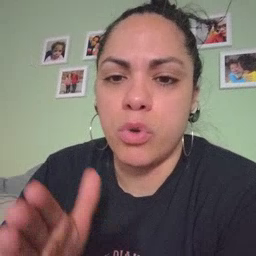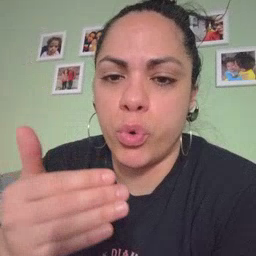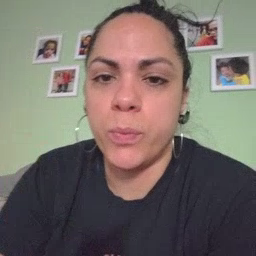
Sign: room